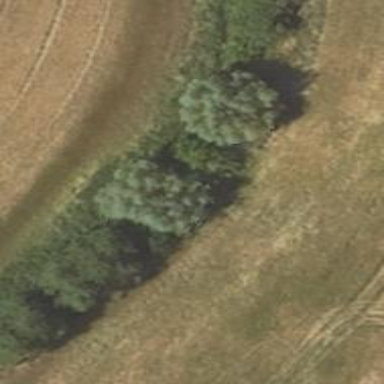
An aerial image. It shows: Row of deciduous broadleaved trees.